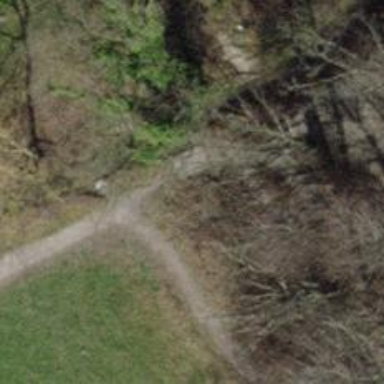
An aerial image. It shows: Footway bridge.